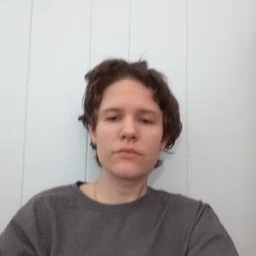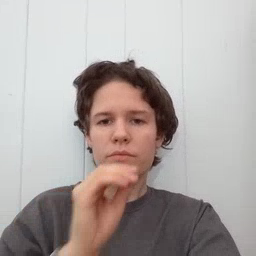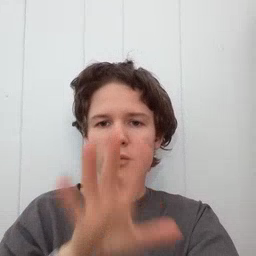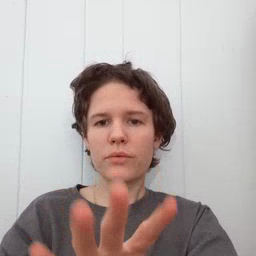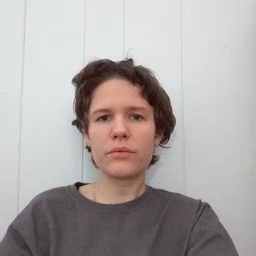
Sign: blow